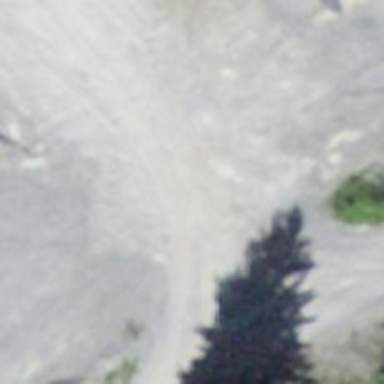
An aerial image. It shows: Muddy service road.